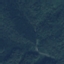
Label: Forest